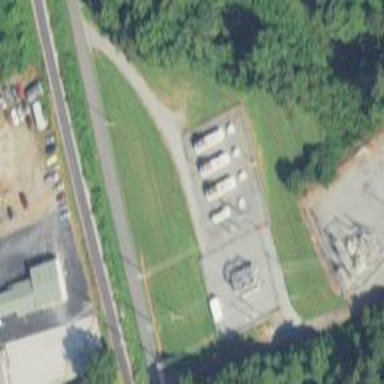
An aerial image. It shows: Generator is pictured.